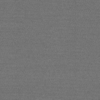
Label: dusty